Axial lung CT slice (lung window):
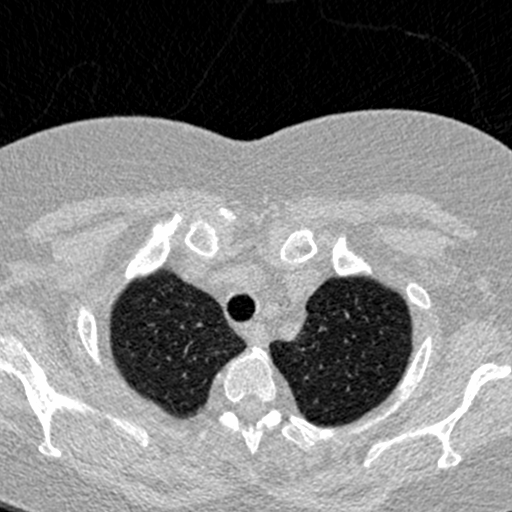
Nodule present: no